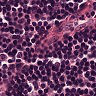
Metastatic tissue present: no